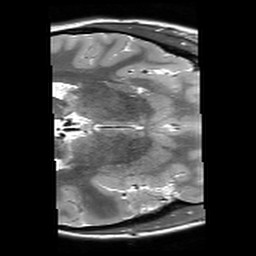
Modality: T2starw
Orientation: axial
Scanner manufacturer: siemens
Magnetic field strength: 3 T
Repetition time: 9.86 s
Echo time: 0.05 s